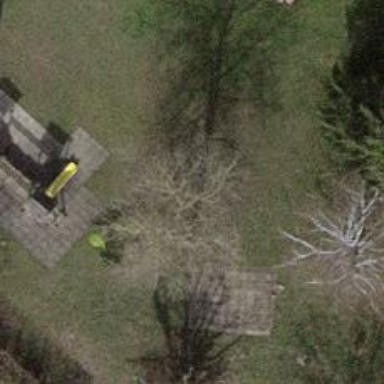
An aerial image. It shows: Evergreen needle-leaved tree.